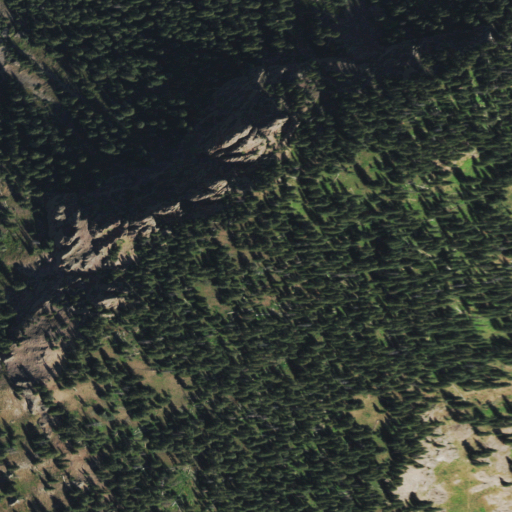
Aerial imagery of ridge(s) in Colorado named Mendicant Ridge containing evergreen forest, shrub, and grassland